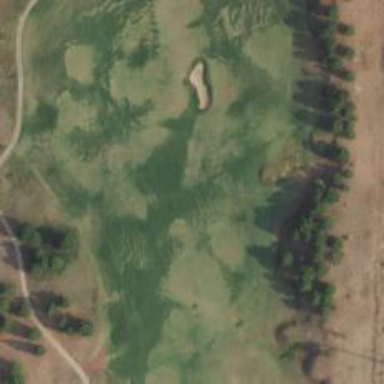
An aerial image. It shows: Golf hole.